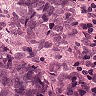
Metastatic tissue present: yes